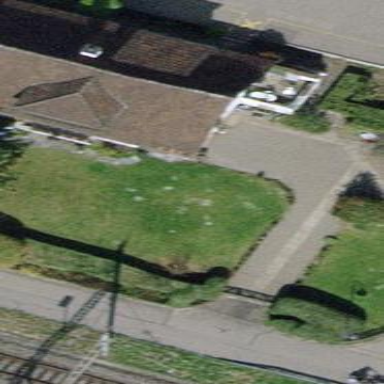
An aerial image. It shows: Gabled house with grey roof.